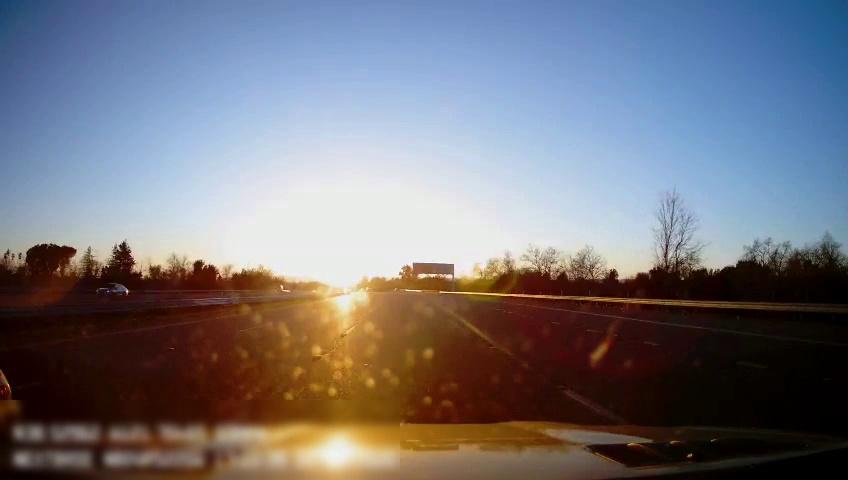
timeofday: Day
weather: Sunny
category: Drivable Space
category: Drivable Space
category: Vehicles | SUV
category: Vehicles | Car
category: Vehicles | Van
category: Lanes | Alternate Lane
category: Lanes | Alternate Lane
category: Lanes | Current Lane
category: Lanes | Current Lane
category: Lanes | Alternate Lane
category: Lanes | Alternate Lane